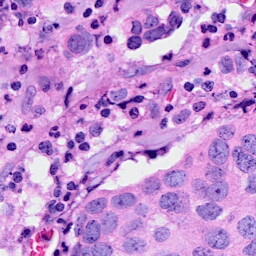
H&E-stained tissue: Breast